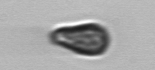
Label: Pseudochattonella_farcimen